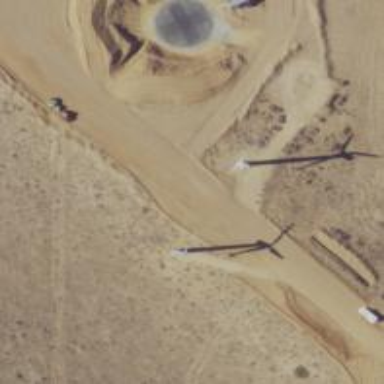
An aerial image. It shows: Wind turbine power generator.